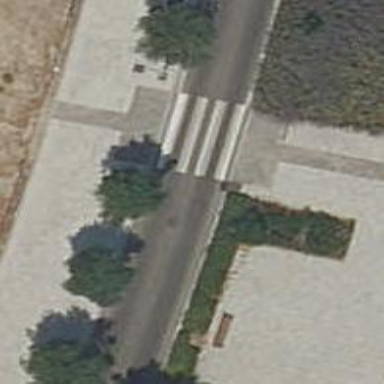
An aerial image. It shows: Uncontrolled road crossing.